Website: home-depot
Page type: payment
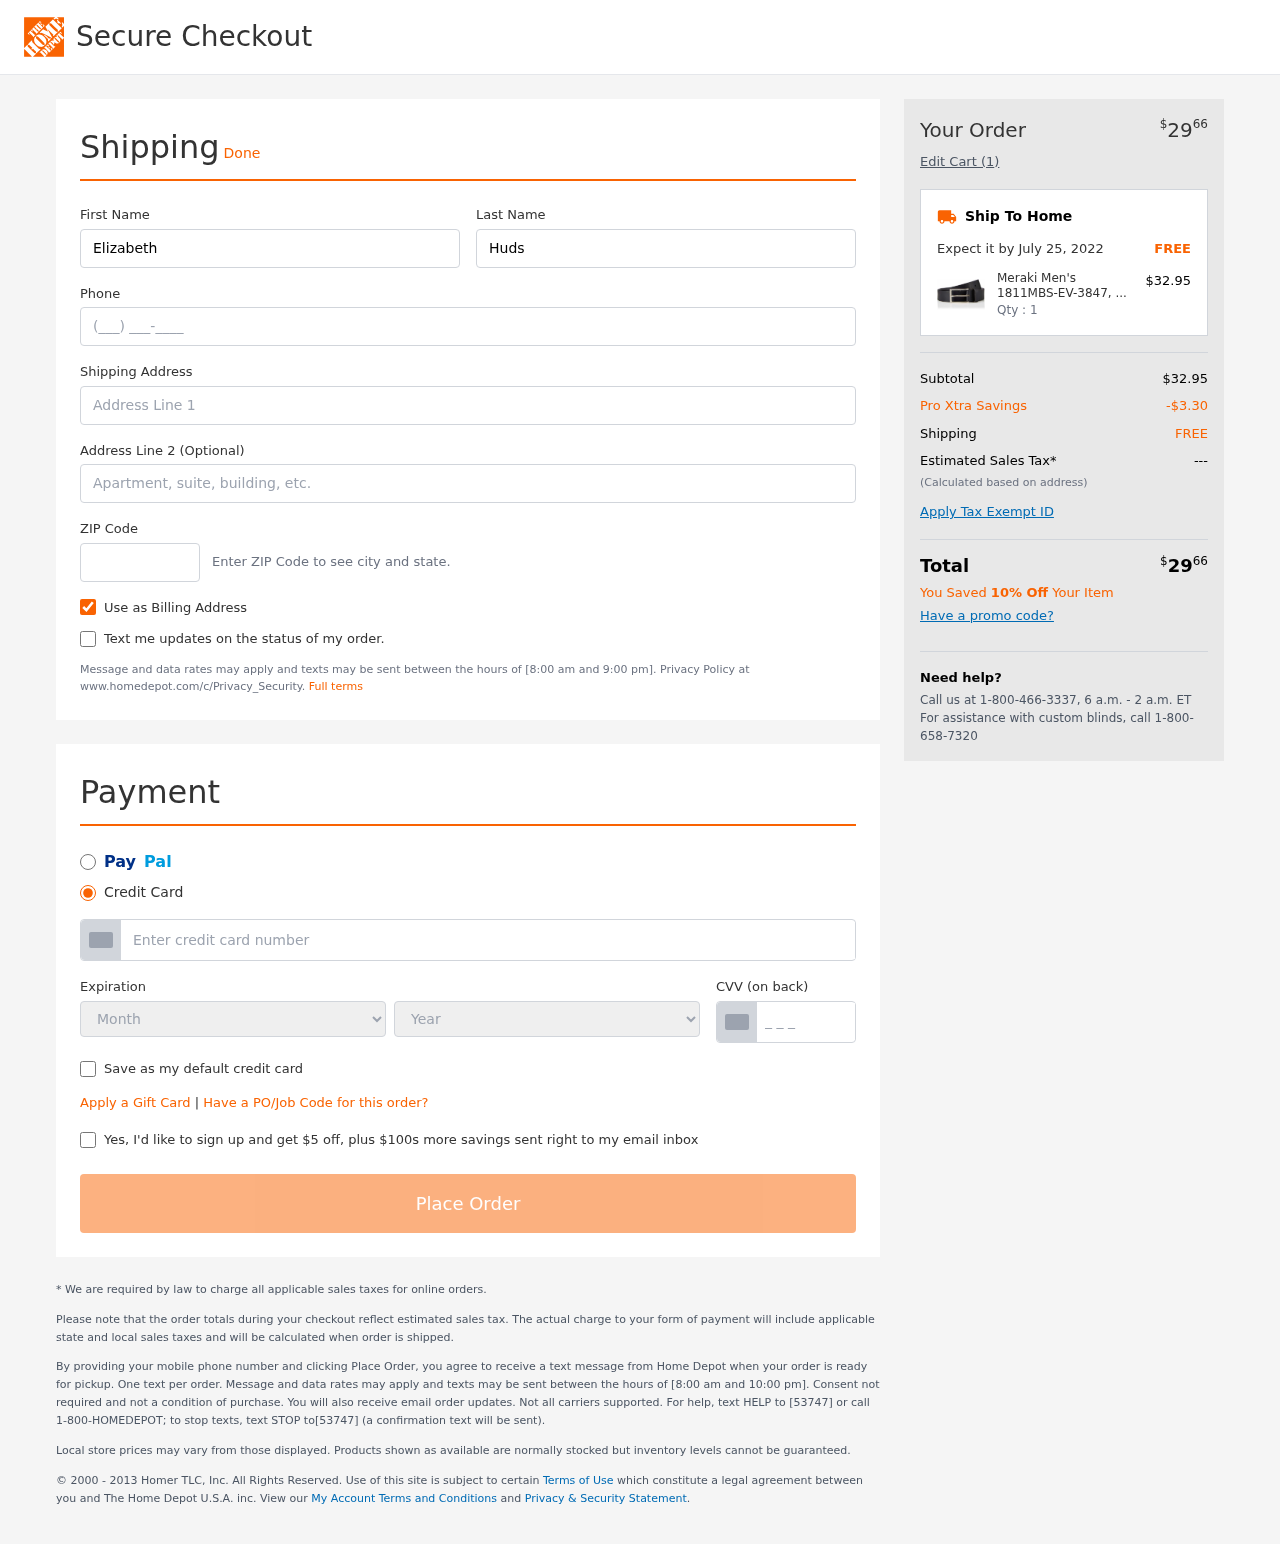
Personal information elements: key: PII_CARD_CVV
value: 782
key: PII_CARD_EXPIRY_MONTH
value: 08
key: PII_CARD_EXPIRY_YEAR
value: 28
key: PII_CARD_NUMBER
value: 2720 6361 8266 6046
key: PII_FIRSTNAME
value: Elizabeth
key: PII_LASTNAME
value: Hudson
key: PII_PHONE
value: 3859152382
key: PII_POSTCODE
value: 78646
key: PII_STREET
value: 941 Nguyen Ferry Apt. 605
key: PII_STREET2
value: Apt. 320
Product elements: key: PRODUCT1_NAME
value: Meraki Men's 1811MBS-EV-3847, Black), X-Large (Size:XL)
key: PRODUCT1_PRICE
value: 32.95
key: PRODUCT1_QUANTITY
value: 1
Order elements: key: ORDER_TOTAL
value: $2966
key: ORDER_NUM_ITEMS
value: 1
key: ORDER_DELIVERY_DATE
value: July 25, 2022
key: ORDER_SUBTOTAL
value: $32.95
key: ORDER_DISCOUNT
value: -$3.30
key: ORDER_SHIPPING_COST
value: FREE